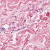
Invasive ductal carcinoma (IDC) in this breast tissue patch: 0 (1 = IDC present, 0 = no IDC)